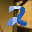
Label: 2